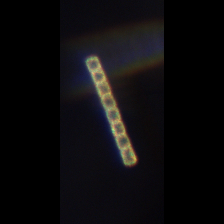
Taxon: Lauderia_Hemiaulus
Group: Diatoms